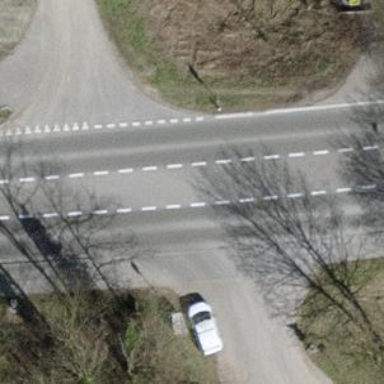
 and dedicated cycle track running alongside."